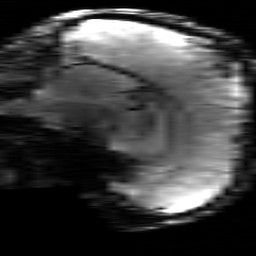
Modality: T2starw
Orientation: sagittal
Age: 26
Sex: male
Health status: healthy
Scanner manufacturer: siemens
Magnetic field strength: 3 T
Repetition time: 0.7 s
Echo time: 0.02 s